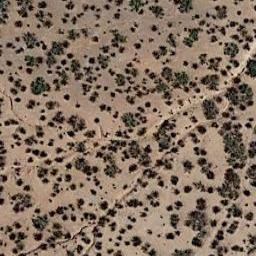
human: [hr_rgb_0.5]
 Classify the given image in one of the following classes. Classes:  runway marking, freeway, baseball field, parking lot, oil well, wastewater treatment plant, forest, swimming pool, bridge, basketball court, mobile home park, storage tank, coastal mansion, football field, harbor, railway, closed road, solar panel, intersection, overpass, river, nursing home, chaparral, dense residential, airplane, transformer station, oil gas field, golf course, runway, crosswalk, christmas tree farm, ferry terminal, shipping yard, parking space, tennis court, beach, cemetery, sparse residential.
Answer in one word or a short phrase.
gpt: chaparral